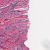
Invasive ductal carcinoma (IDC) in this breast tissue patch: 0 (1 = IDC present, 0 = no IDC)